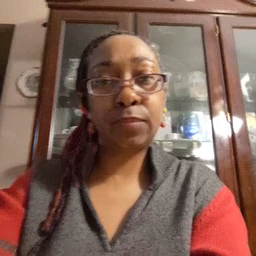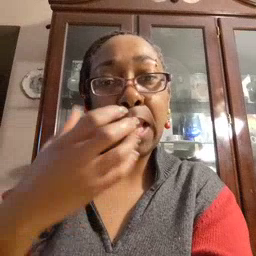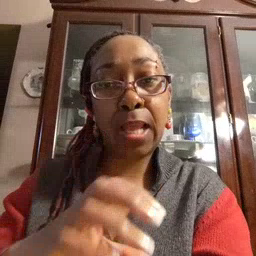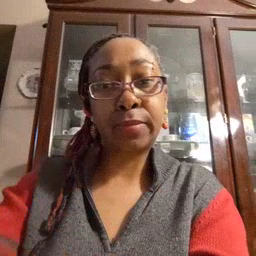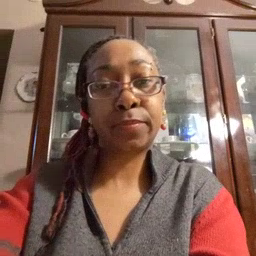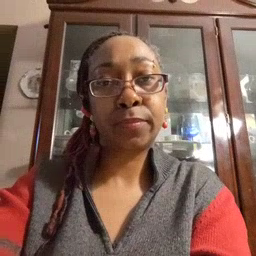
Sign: hot